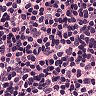
Metastatic tissue present: no